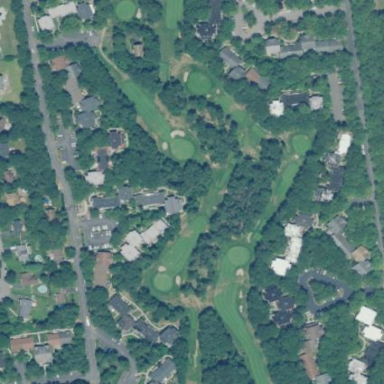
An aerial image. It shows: Golf course.